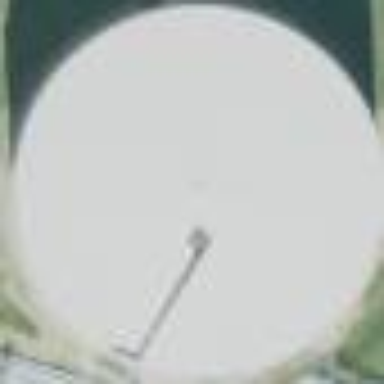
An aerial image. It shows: Storage tank which is man-made and housed in building.